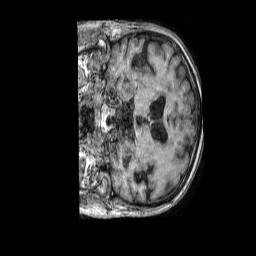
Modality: T1w
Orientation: coronal
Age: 73
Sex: male
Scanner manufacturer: philips
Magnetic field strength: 1.5 T
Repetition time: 0.007576 s
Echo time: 0.003468 s